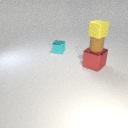
large red metal cube below small brown rubber cylinder